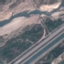
Land use / land cover class: Highway